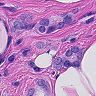
Metastatic tissue present: yes